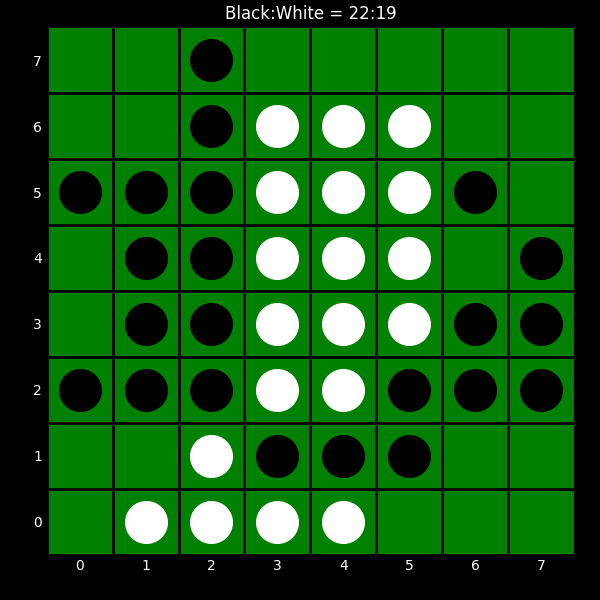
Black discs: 22
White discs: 19